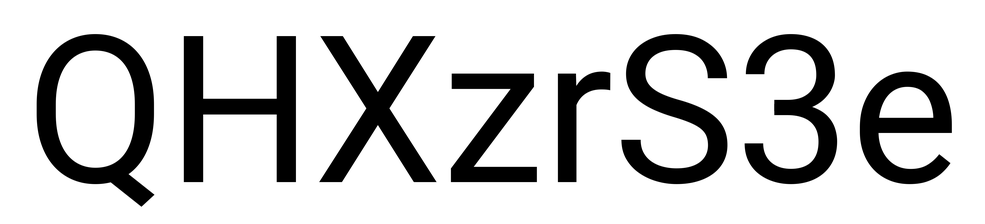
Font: Roboto_Regular